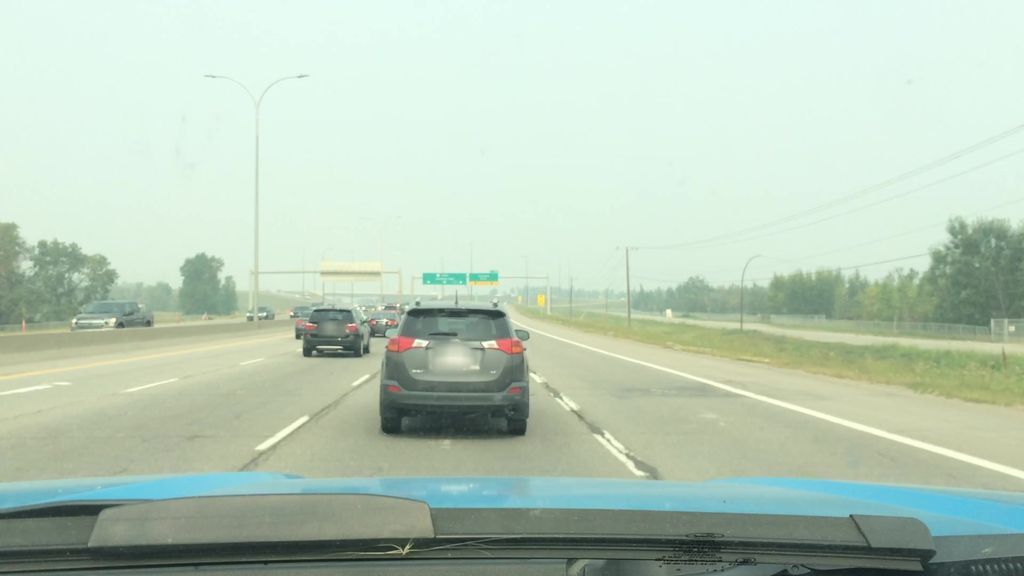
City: calgary